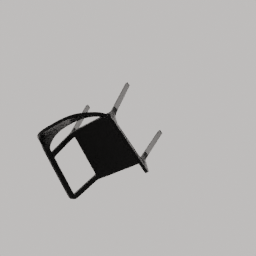
Label: furniture